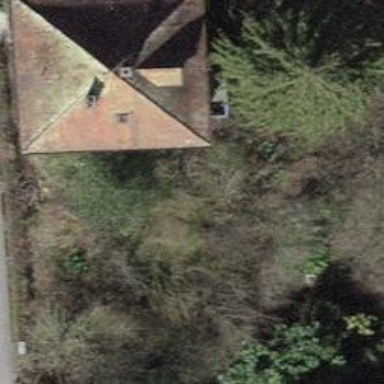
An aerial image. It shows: Detached residential building.